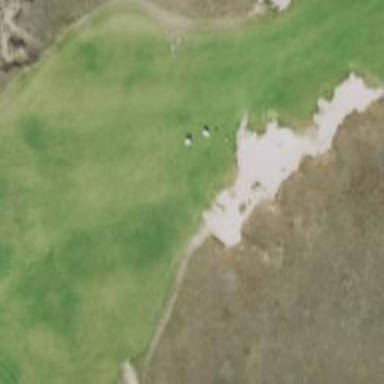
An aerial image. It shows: Golf bunker.